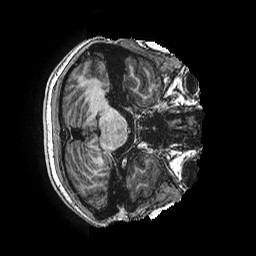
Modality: T1w
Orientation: axial
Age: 10
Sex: female
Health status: ill
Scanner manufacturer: ge
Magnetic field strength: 3 T
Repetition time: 0.00766 s
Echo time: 0.003476 s